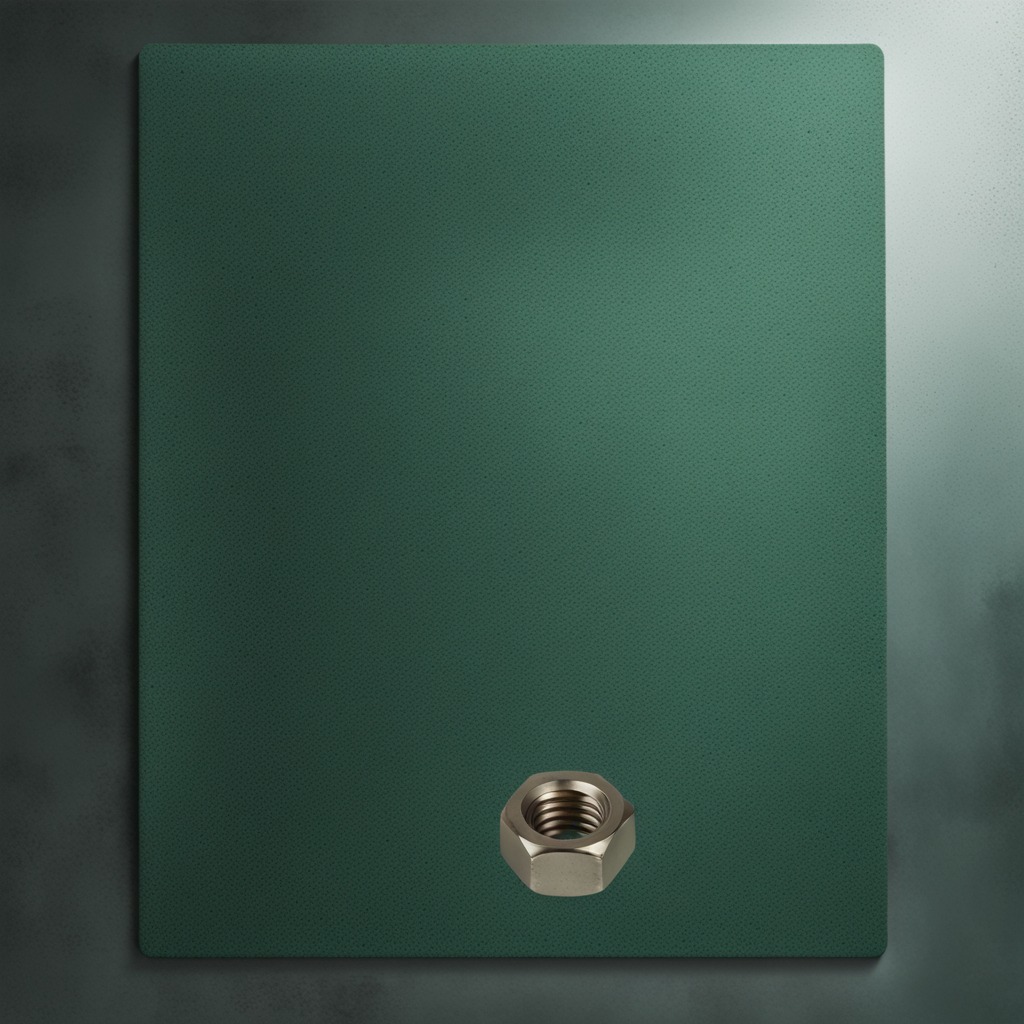
A metal nut lying on the clean granite tabletop